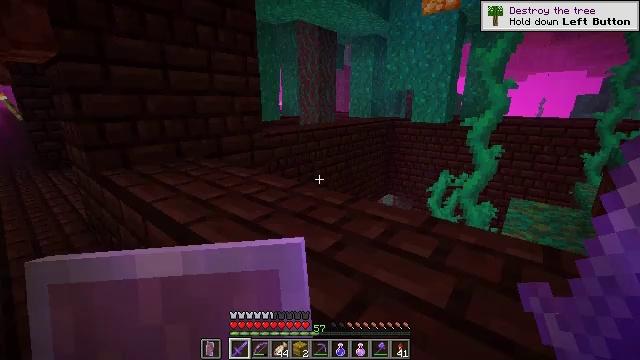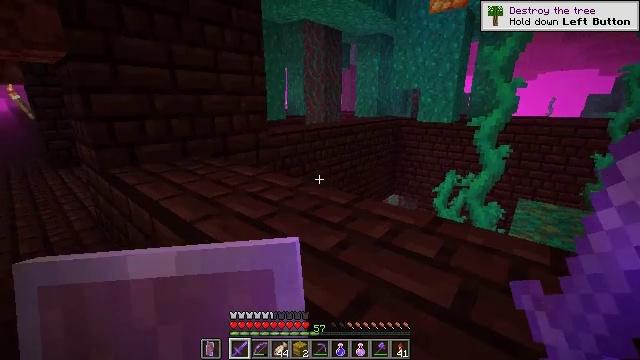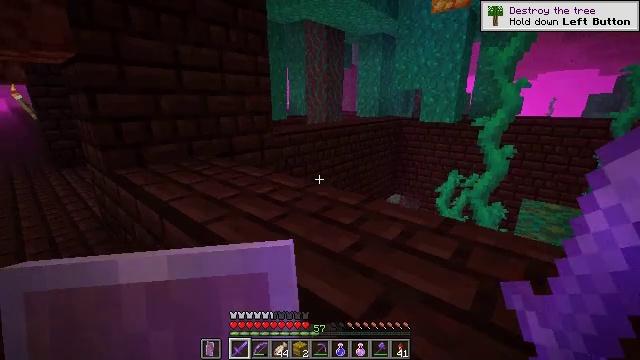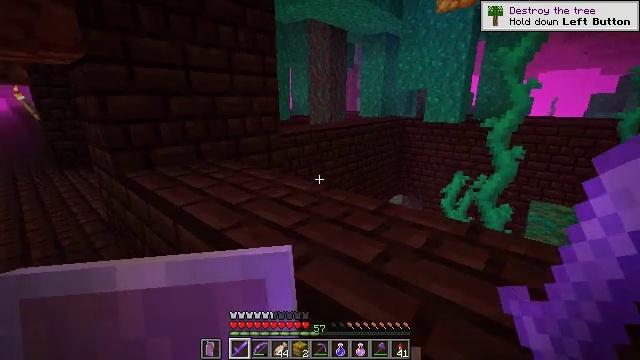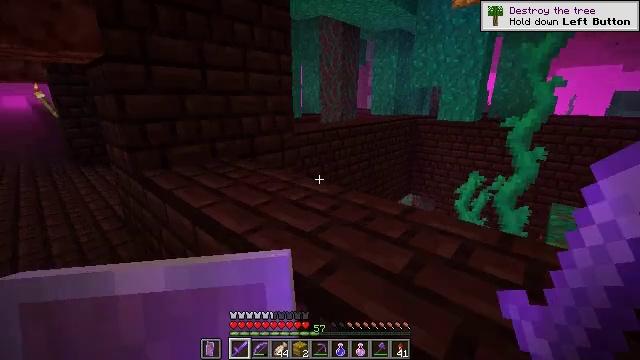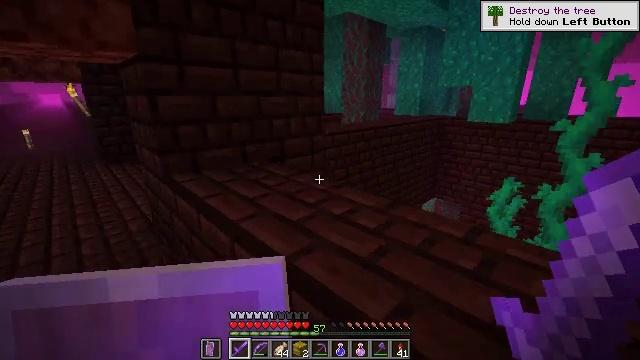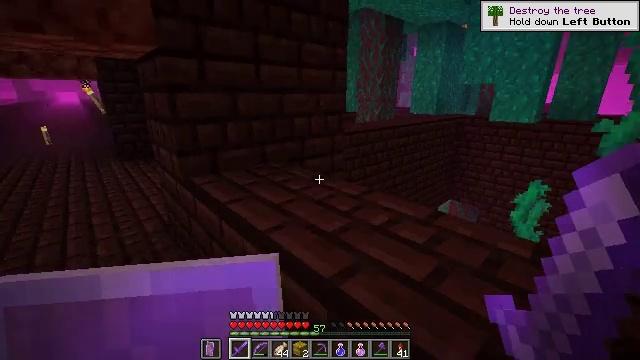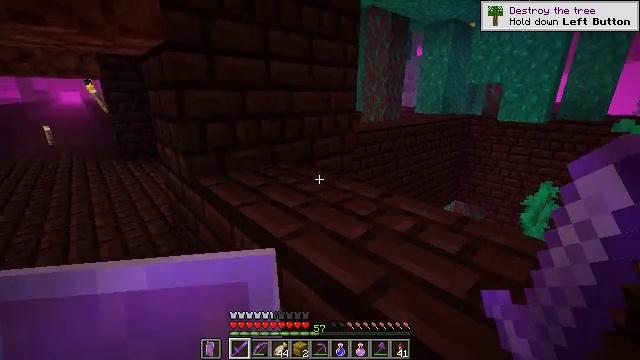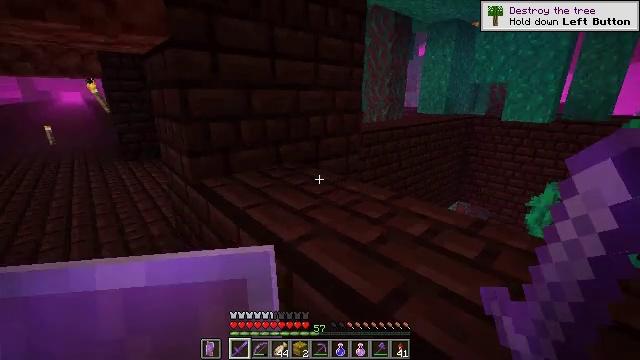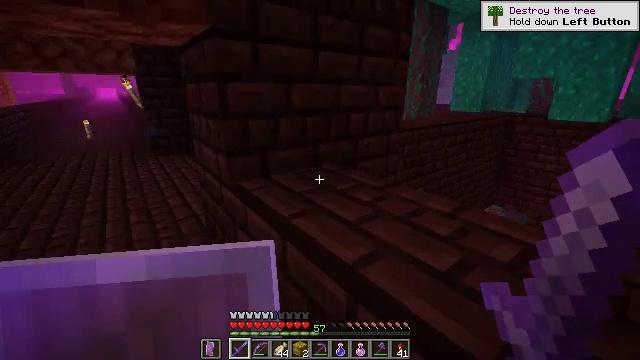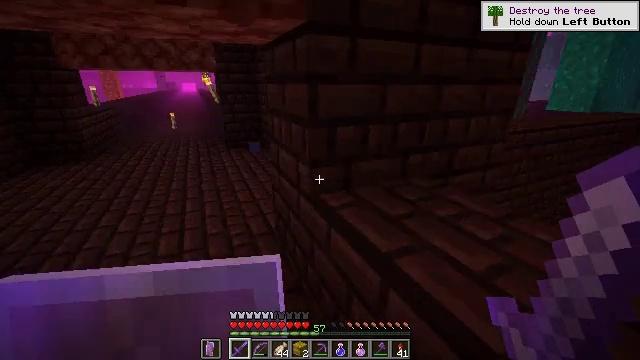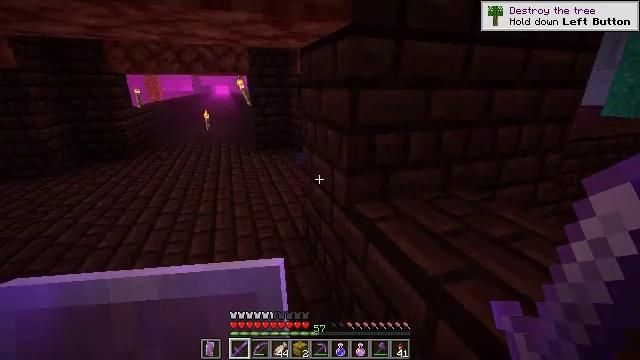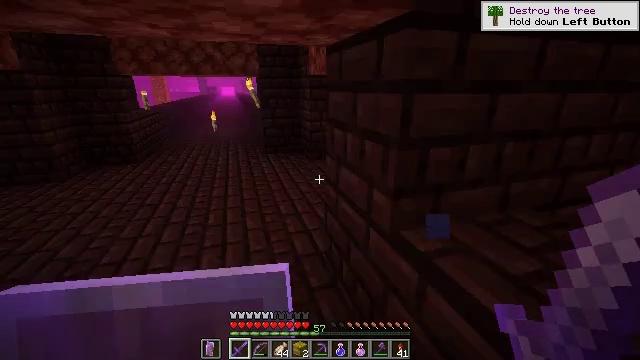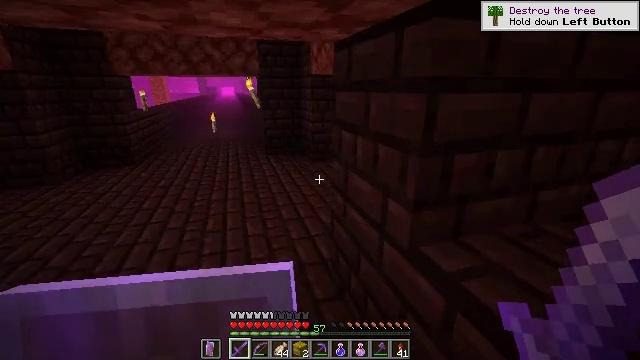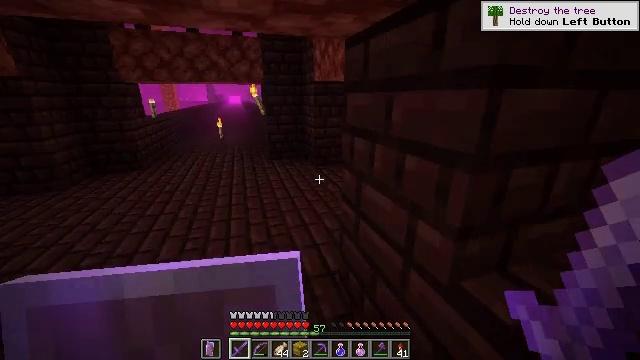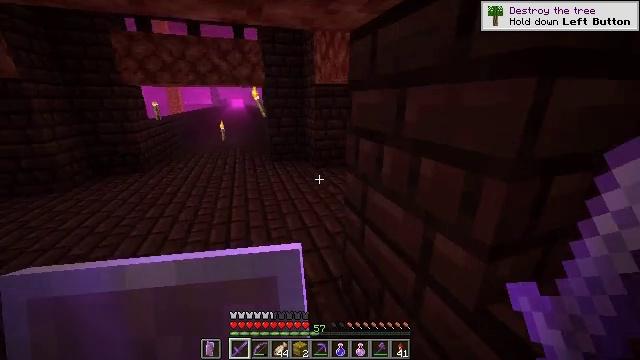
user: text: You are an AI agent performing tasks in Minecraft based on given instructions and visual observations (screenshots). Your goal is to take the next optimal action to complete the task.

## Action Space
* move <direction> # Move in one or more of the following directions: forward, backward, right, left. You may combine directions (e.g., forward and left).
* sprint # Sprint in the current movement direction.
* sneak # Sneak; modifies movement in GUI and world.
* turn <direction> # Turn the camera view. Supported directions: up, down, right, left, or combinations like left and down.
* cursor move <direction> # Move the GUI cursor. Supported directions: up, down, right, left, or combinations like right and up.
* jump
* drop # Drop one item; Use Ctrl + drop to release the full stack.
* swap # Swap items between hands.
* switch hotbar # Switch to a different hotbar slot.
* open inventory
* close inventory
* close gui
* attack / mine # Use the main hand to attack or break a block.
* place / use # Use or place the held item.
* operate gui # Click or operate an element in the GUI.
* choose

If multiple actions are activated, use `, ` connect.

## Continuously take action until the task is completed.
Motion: motion action
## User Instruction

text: Gather warped wart block from the Nether.
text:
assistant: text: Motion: turn left
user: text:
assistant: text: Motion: move left
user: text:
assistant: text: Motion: move forward and move left
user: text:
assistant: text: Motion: move forward and move left, turn left
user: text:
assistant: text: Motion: move forward and move left, turn left
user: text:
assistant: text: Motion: move forward and move left, turn left
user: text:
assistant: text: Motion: move forward and move left
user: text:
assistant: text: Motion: move forward and move left
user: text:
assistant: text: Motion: move forward and move left, turn left
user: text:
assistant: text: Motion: move forward and move left, turn left and down
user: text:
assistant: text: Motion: move forward and move left, turn left
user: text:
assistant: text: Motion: move forward, turn left
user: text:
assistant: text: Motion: move forward, sprint
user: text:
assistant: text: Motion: move forward, sprint
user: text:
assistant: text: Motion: move forward, sprint
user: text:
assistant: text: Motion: move forward, sprint
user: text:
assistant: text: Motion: move forward, sprint
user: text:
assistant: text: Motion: move forward, sprint
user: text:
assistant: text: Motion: move forward, sprint
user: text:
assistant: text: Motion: move forward, sprint
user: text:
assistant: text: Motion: move forward, sprint
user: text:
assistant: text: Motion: move forward, sprint
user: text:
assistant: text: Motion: move forward, sprint
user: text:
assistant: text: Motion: move forward, sprint, turn right
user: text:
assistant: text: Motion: move forward, sprint, turn right
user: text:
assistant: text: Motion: move forward, sprint, turn right and down
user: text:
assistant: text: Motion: move forward, sprint, turn right
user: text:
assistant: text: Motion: move forward, sprint
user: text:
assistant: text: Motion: move forward, sprint
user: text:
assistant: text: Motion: move forward, sprint